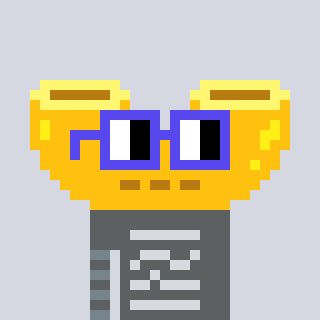
a pixel art character with square blue glasses, a macaroni-shaped head and a yellow-colored body on a cool background